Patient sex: F
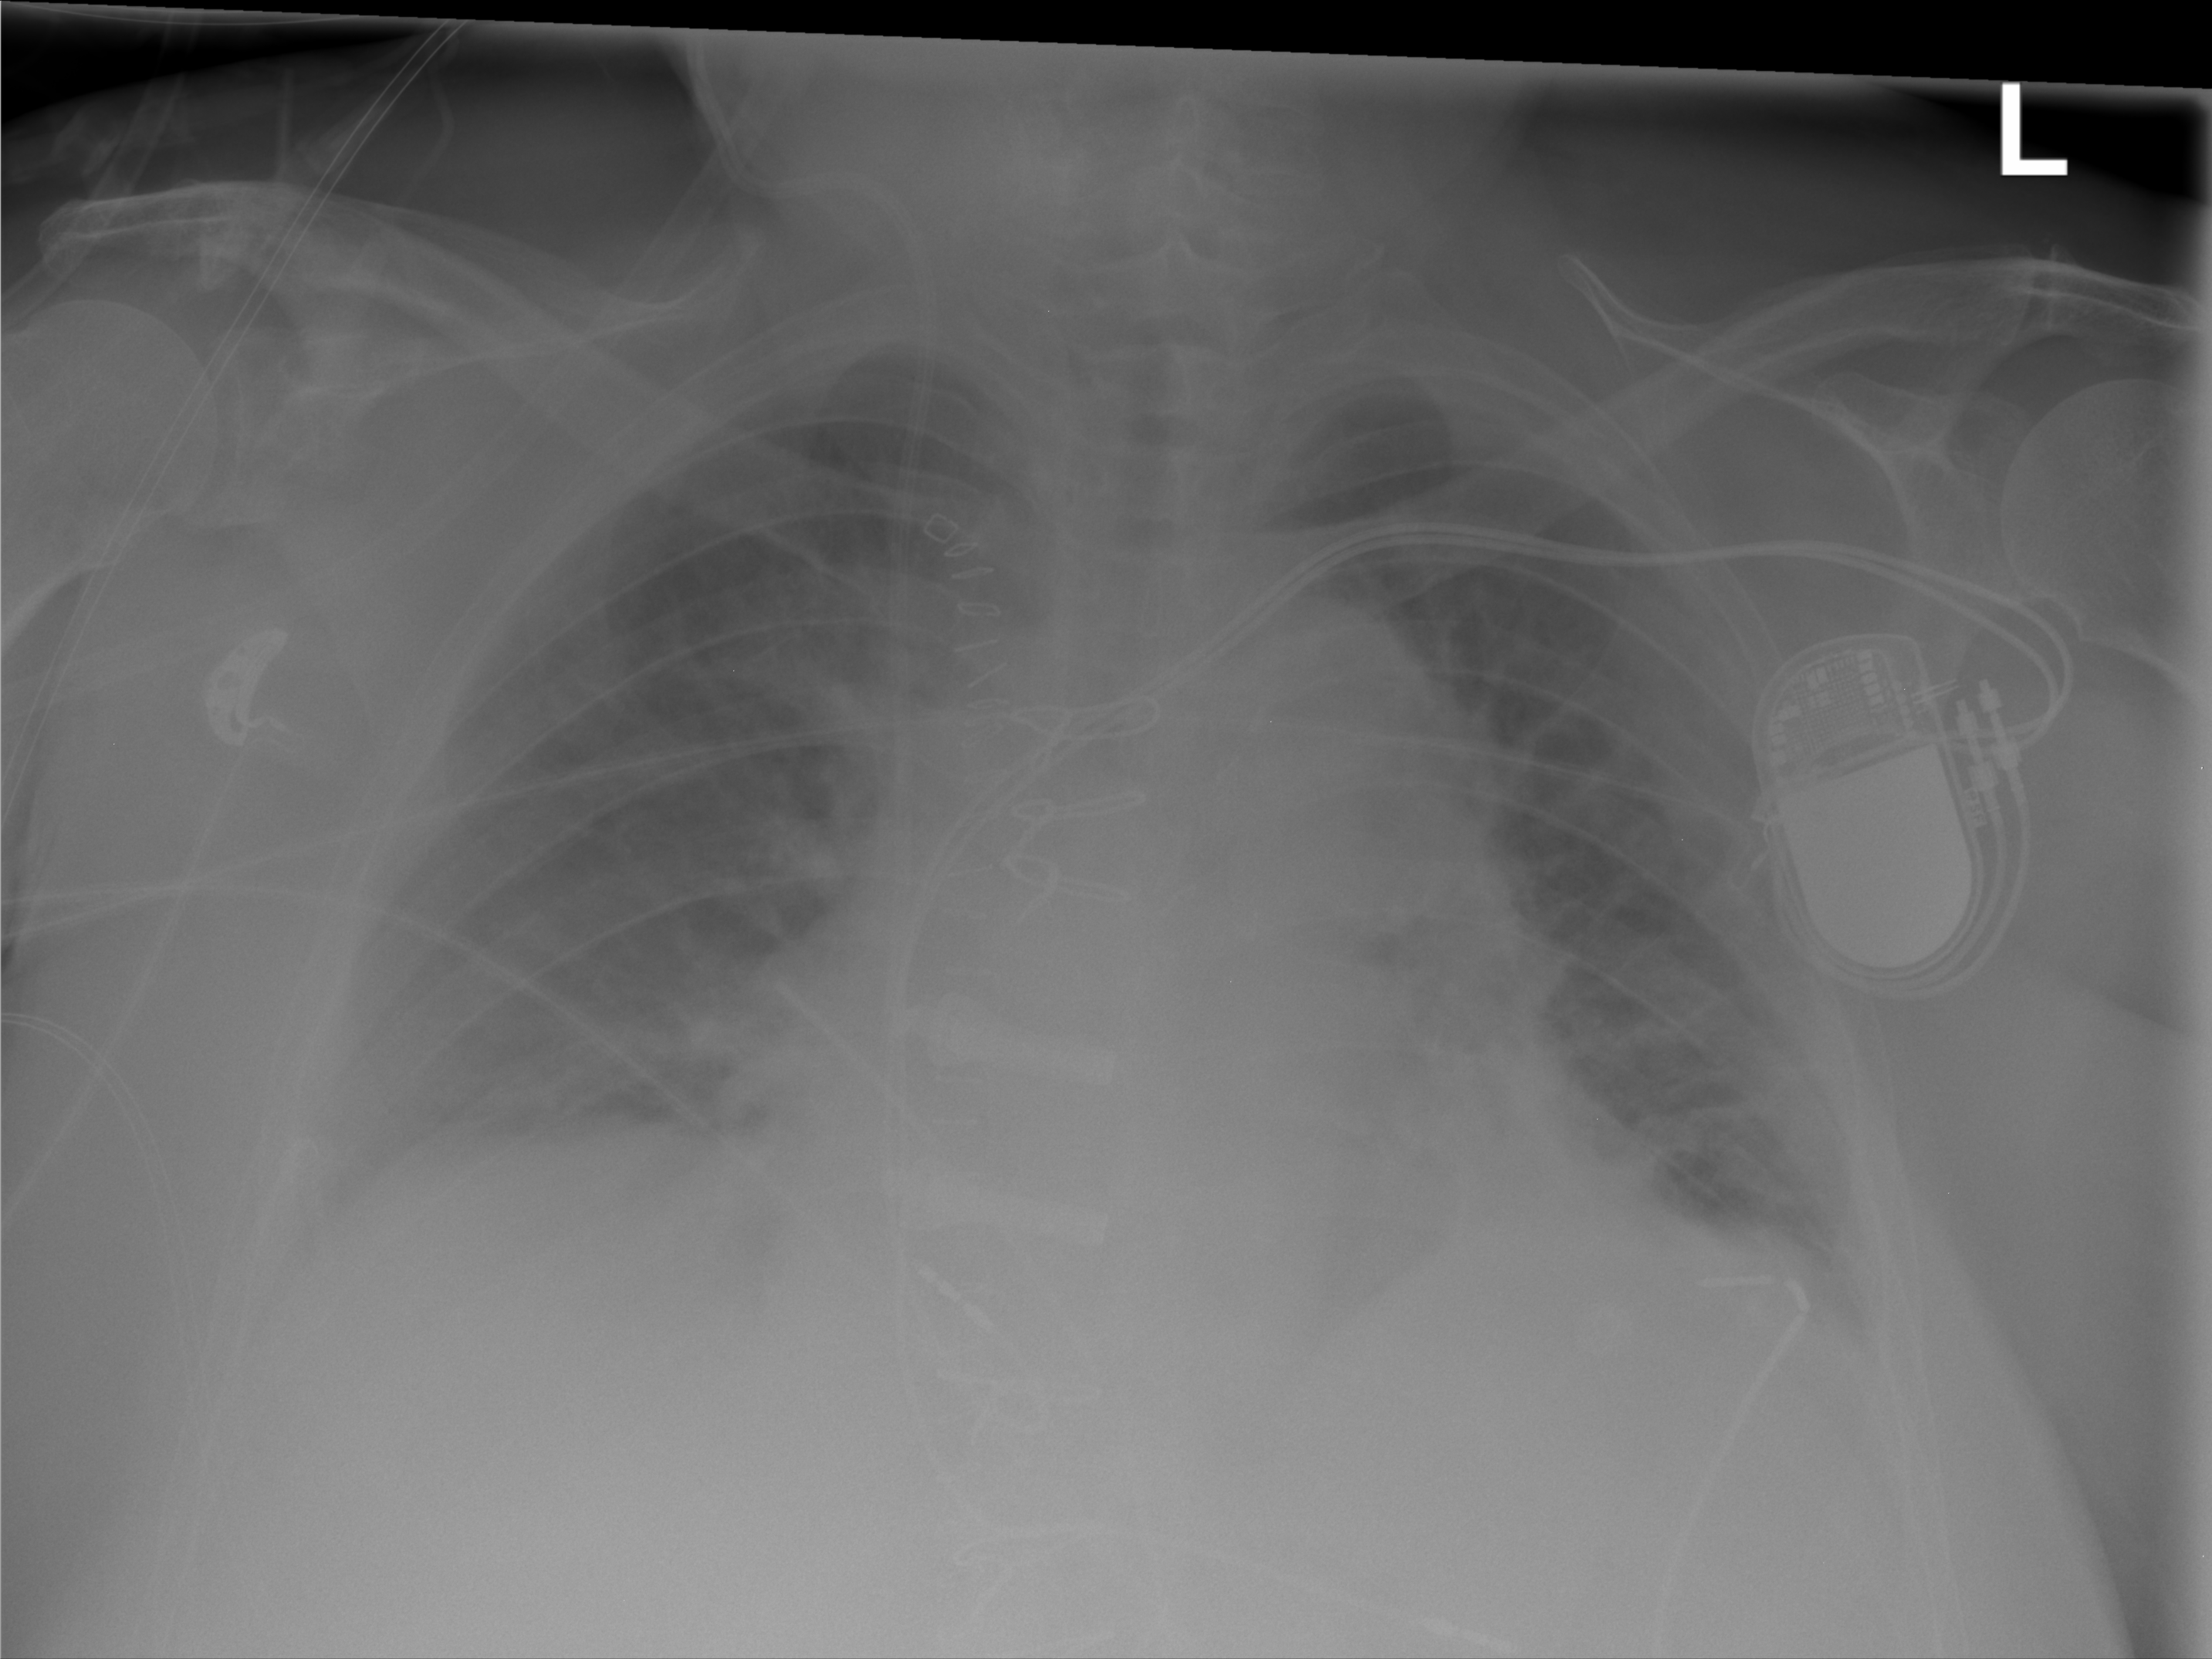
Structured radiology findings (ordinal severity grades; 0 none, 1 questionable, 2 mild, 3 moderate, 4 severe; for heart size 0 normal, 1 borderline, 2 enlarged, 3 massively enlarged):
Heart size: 2
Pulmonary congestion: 2
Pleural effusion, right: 2
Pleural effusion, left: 2
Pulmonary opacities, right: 0
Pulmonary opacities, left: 2
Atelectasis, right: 0
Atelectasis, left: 2